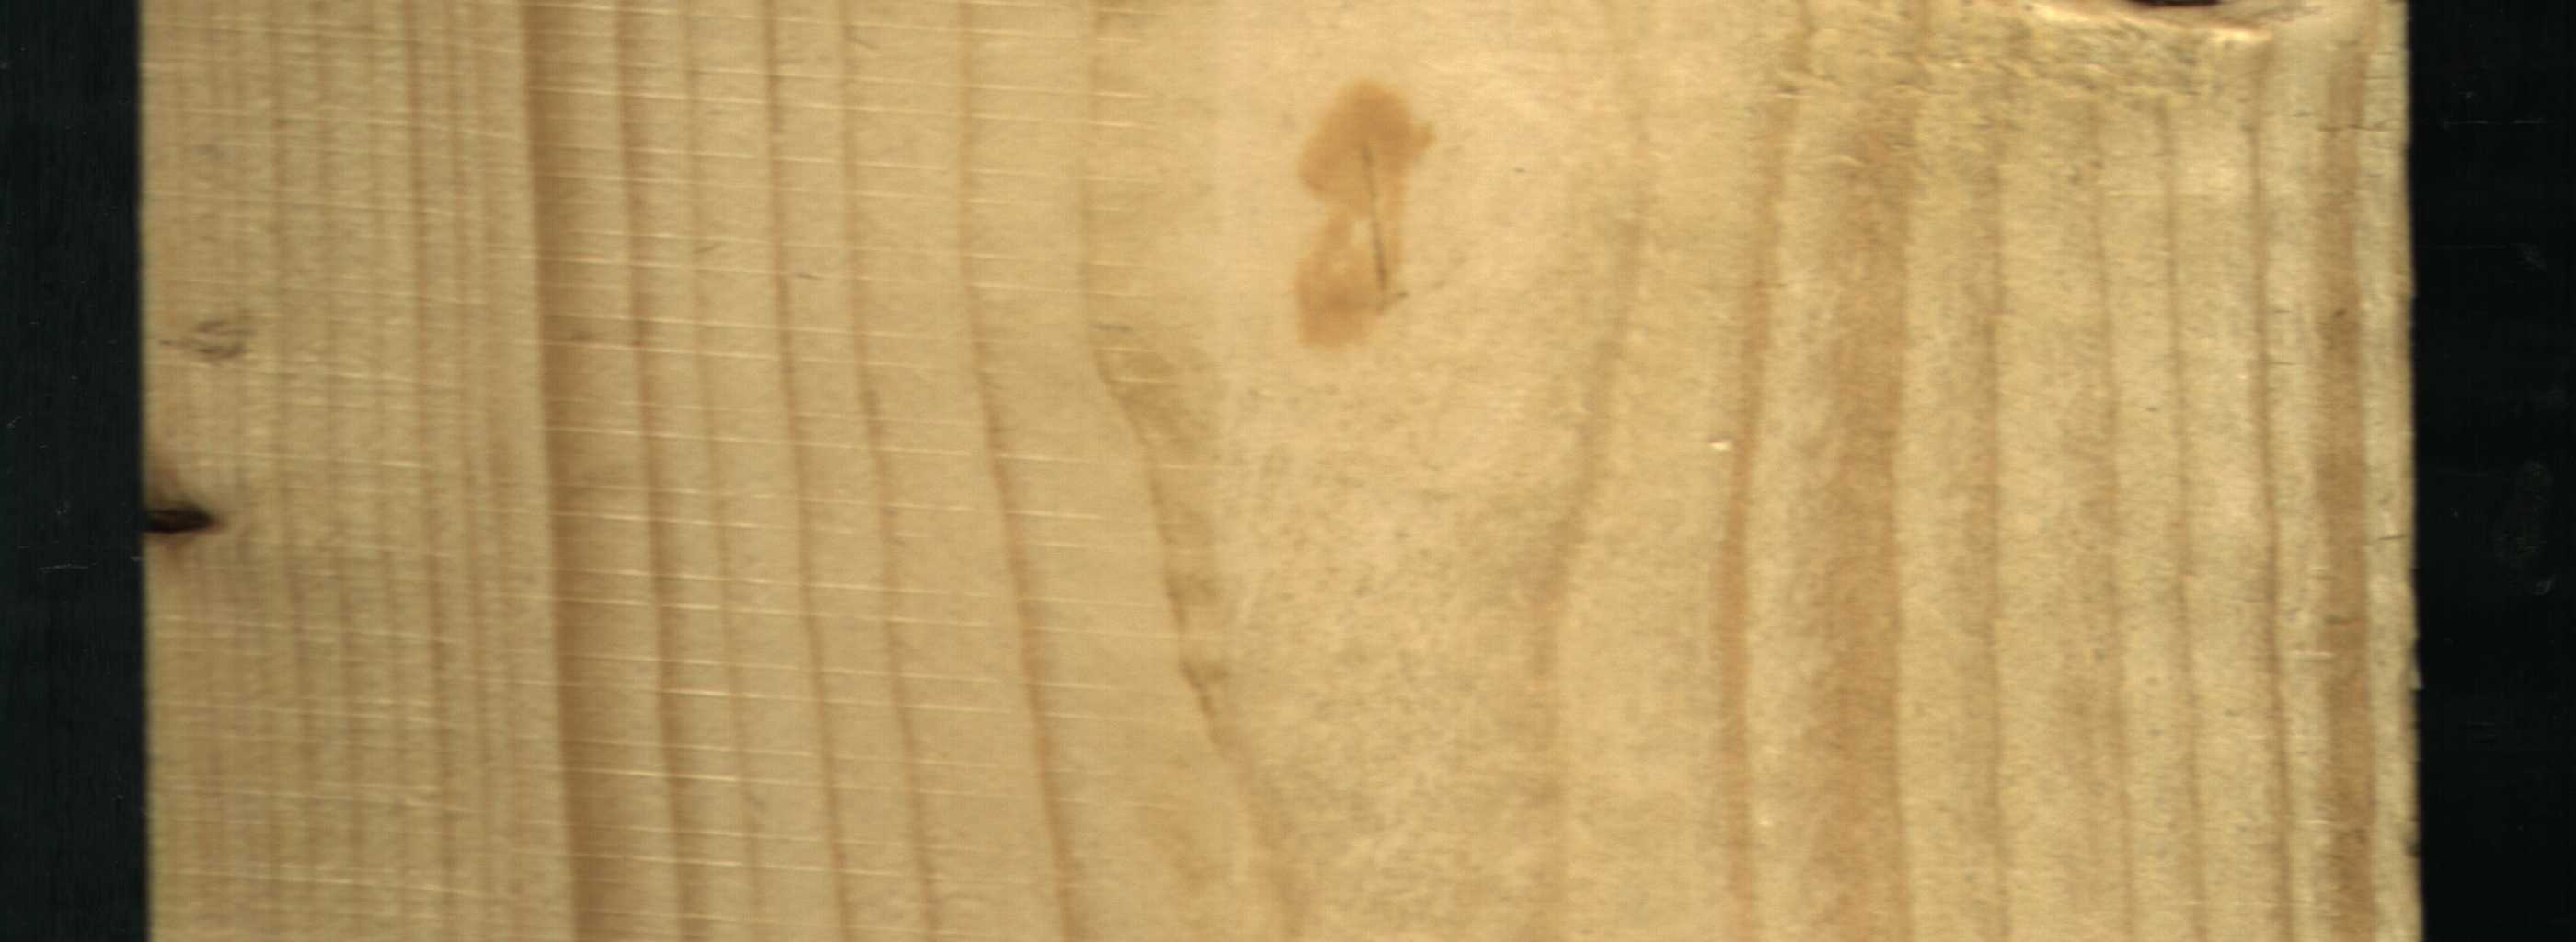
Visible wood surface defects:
Knot_missing
Dead_Knot